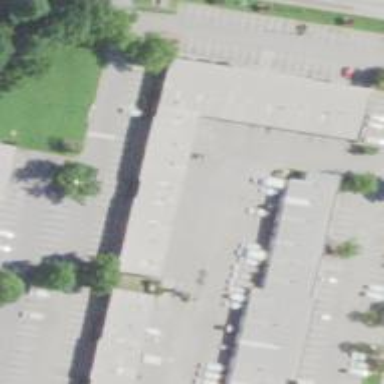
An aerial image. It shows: Commercial building.